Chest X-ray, PA view. Patient: 64 years old, sex F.
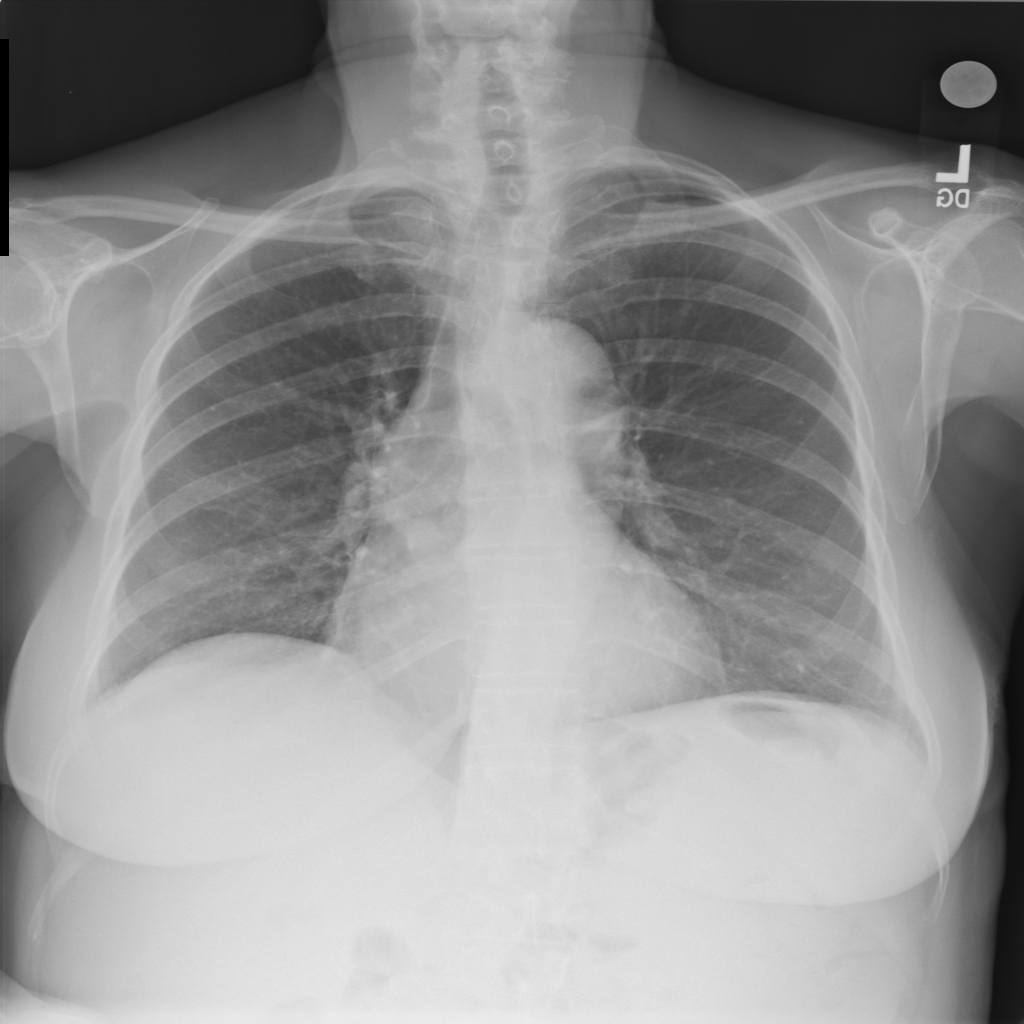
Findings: No Finding